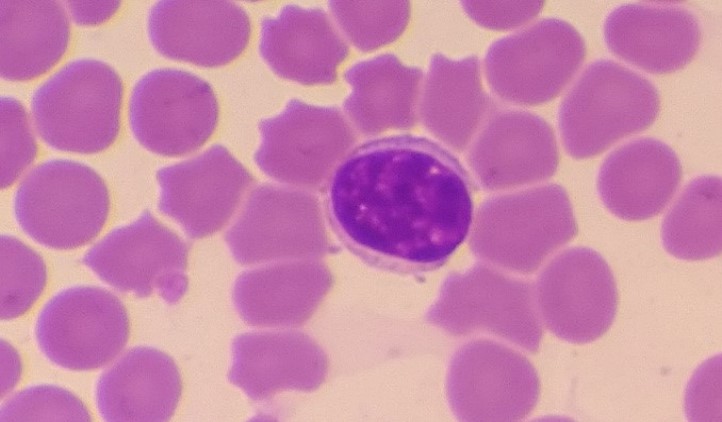
White blood cell type: Lymphocyte